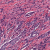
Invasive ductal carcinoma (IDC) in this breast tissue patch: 1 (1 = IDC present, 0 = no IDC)